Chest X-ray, PA view. Patient: 51 years old, sex F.
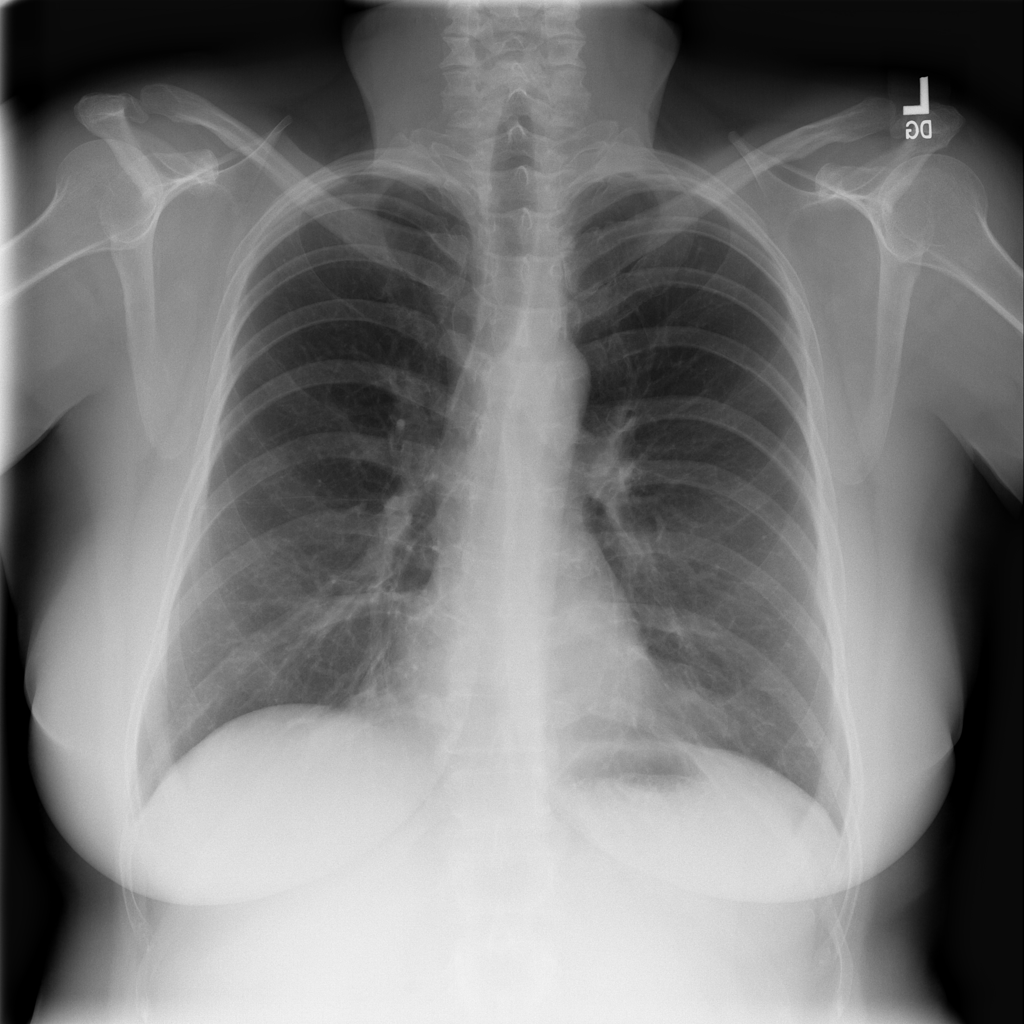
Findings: No Finding